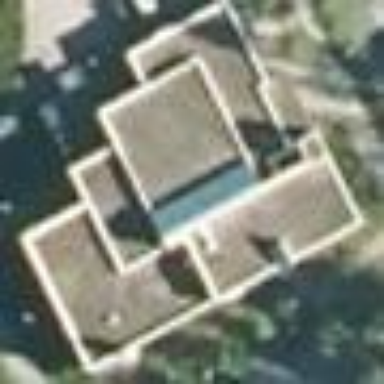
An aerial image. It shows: Building that serves as library.